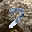
Label: 7